Field crop: maize
Growth stage: 1
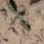
Species: atriplex